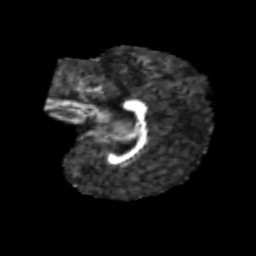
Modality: FA
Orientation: sagittal
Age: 6
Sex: female
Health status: healthy